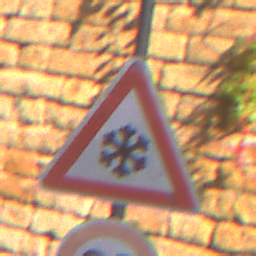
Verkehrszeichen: SchneeOderEisglaette
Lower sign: Geschwindigkeit30
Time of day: MorningAfternoon
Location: Outdoor (Urban)
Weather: Clear
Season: NotSpecified
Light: Natural